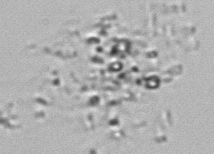
Label: Phaeocystis_debris